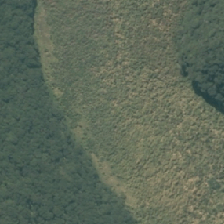
Land cover: herbaceous_freshwater_vege